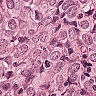
Metastatic tissue present: yes